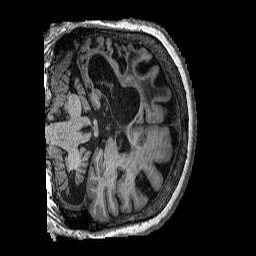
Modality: T1w
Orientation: coronal
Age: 67
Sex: female
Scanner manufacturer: siemens
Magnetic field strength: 3 T
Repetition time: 2.3 s
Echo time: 0.00296 s